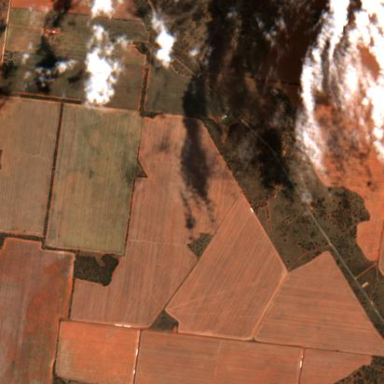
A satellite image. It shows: Farmland used to cultivate crops.